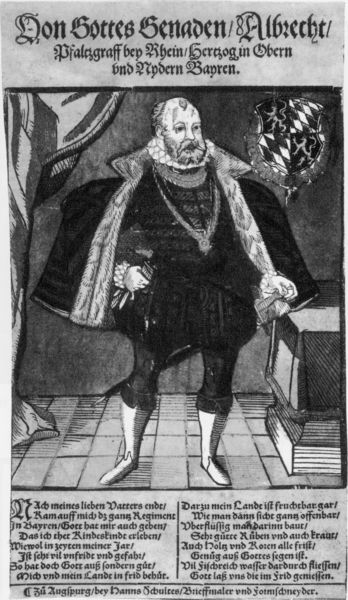
Titel: Bildnis von Herzog Albrecht von Bayern
Künstler: Hans d.Ä. Schultes
Institution: (Seriendruck)
Schlagwörter: dunkel, gemälde, hand, mann, schatten, umhang, weiß, fenster, geste, grau, handschuhe, hell, licht, mund, nase, raum, schmuck, schwarz, stützen, tisch, zeichnung, zimmer, blick, rock, schachbrett, anzug, bart, hose, wand, arme, augen, falten, gesicht, halten, hermelin, kragen, mensch, pelz, rahmen, stehen, vollbart, bild, bildnis, halskrause, herr, hände, innenraum, portrait, porträt, vorhang, sonne, boden, haare, interieur, mantel, pose, adel, innen, renaissance, beine, holzschnitt, schrift, schrank, fußboden, schuhe, fahne, hosen, rede, kette, grafik, graphik, spalten, rand, curtain, hands, king, sword, white, black, collar, dick, gold, gray, nose, old, painting, table, inschrift, glatze, picture, print, deutsch, floor, name, schild, buch, bayern, zentralperspektive, steht, druck, schraffur, radierung, stich, titel, seite, fliesen, illustration, schwarzweiß, schwert, text, uniform, überschrift, adeliger, degen, orden, posieren, stiefel, herrscher, nerz, fliese, kranz, krause, ganzkörper, fürst, älter, halbglatze, buchdruck, kasten, ganzfigur, quadrate, wappen, raute, rauten, pelzkragen, pelzmantel, sarg, portät, man, strumpfhose, wams, herzog, schwart, bavaria, german, eyes, feet, male, noble, spanish, stand, löwe, innenfutter, drawing, postkarte, schränkchen, vorhand, kupferstich, cape, black and white, coat, fur, mouth, gegenstand, beard, boots, old man, desk, jacket, necklace, writing, insignien, flag, letter, duke, newspaper, royal, arms, cloak, schnabelschuhe, schriftfeld, bald, pants, english, medieval, coat of arms, crest, stifel, tehen, albrecht, legs, shield, book, spalte, majuskel, beinkleid, frontal, flyer, gloves, medal, calligraphy, gottes, schwet, page, son, standing, lion, star, description, latin, gradine, heavy, tiles, words, wappentafel, manuscript, nobility, ketter, medallion, pfalzgraf, füßes, mantelfutter, spielbeins, tandbein, wiederlich, breeches, outfit, zeitung, fat, henry, emblem, chain, sheild, ruler, nobleman, senior, albracht, count, printing press, news, necklet, albert, obesity, article, gotes gnaden, ¨füsse, don, arma, posh, pomp, pantaloons, verse, pfalzgraf+, nonce, som, benaden, hery, rfat, henery, king henry, elizabethian, bollk, don sottes senaden albrecht, offiziell, peotry, black and white gray, artikel, newsletter